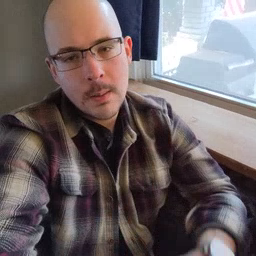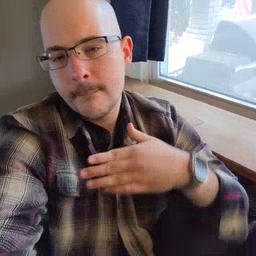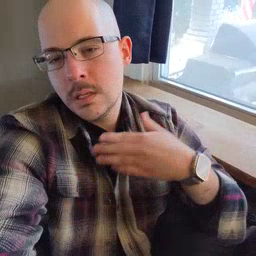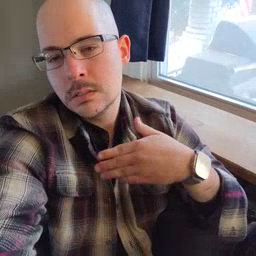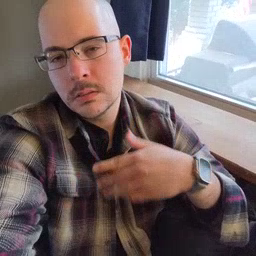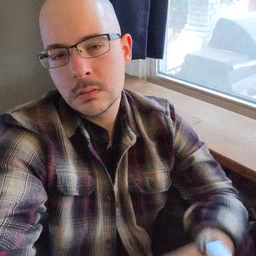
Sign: please